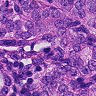
Metastatic tissue present: yes